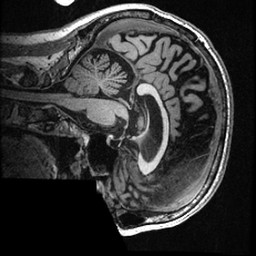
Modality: T1w
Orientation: sagittal
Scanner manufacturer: ge
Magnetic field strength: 3 T
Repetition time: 0.006736 s
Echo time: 0.002996 s